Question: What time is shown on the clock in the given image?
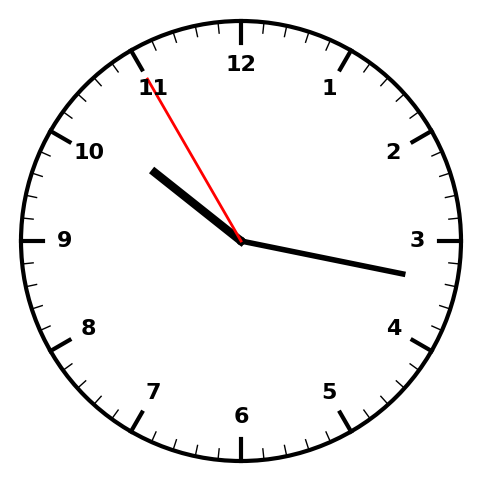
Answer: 10:16:55